Question: I am trying to create a sample Delphi XE7 desktop app that will connect to SSRS 2005 web service but every time I try to call LoadReport web method, the following error is shown:

This is what I have done so far:
1. Create a desktop app.
2. Import WSDL for ReportExecution2005 and ReportService2005.
3. Create a button that call the web service based on the code shown here. The web service locations as well as report are hardcoded for simplicity purposes. This is the code snippet from the link: HTExec := tHttpRio.Create(nil); rsExec := GetReportExecutionServiceSoap(False, ExecURL, HTExec); // Load the selected report. LRParams.Report := 'ReportName'; LoadParamsResponse := rsExec.LoadReport(LRParams); //here it fails
Note: I have already created a .NET win form app (VS2010 and VS2013) that consumes this web service without any issues, thus I know the web service and report to render are working OK. Sadly our requirements is for a Delphi solution, My educated guess is that the WSDL importer generated code is not correct and somebody out there may have come across with this issue before and know how to solve it.
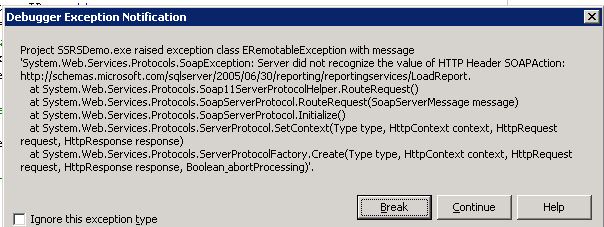
Answer: I did a quick search for "'http://schemas.microsoft.com/sqlserver/2005/06/30/reporting/reportingservices/LoadReport'"
and found <URL>.
If it applies to you as well, it may be the case you're calling the service on an incorrect URL, use the one with 'ReportExecution2005.asmx'in it, not 'ReportService2005.asmx'
(There's a lot more <URL>